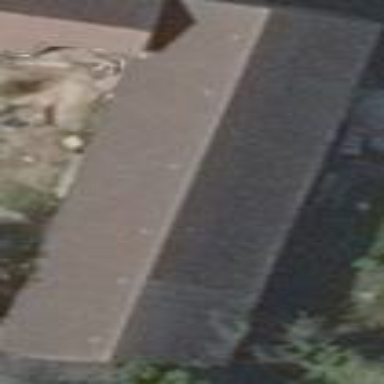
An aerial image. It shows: Gabled building with the roof oriented along its structure.